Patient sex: M
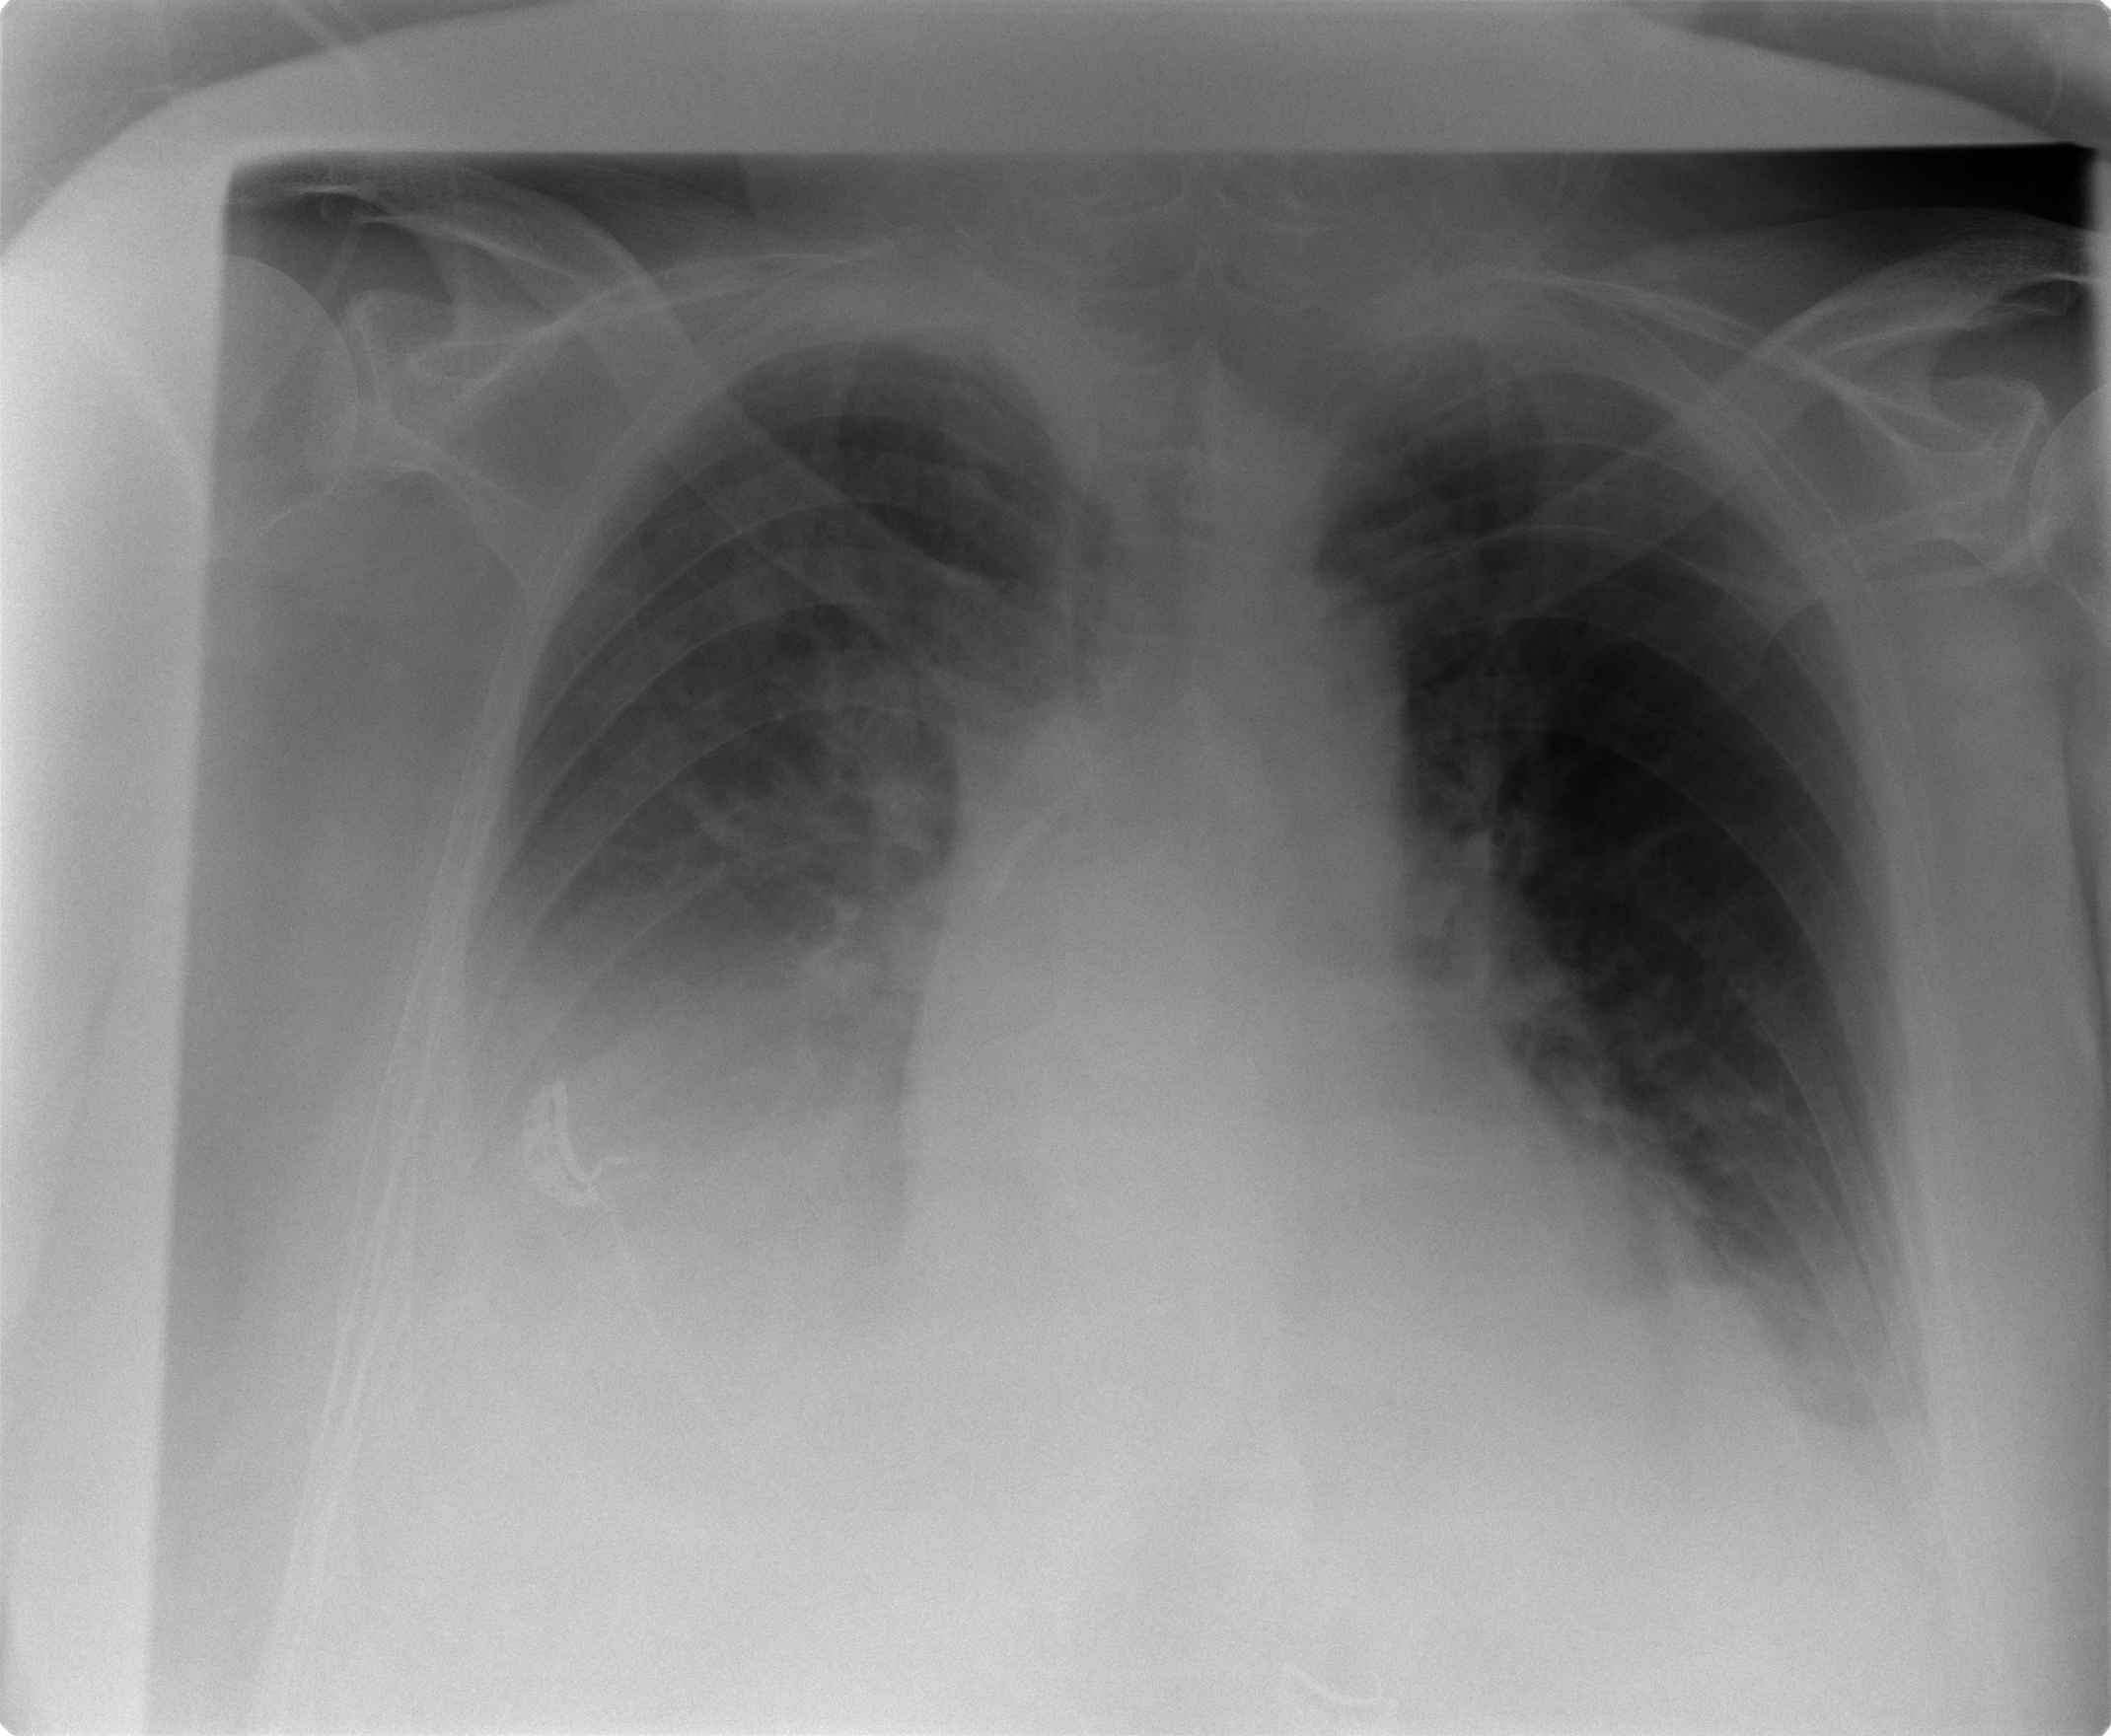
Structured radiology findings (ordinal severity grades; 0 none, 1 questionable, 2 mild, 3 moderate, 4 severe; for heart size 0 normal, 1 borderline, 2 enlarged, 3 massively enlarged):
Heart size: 2
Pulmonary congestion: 2
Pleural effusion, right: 3
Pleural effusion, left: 2
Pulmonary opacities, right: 1
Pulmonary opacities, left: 1
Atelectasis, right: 3
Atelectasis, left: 2